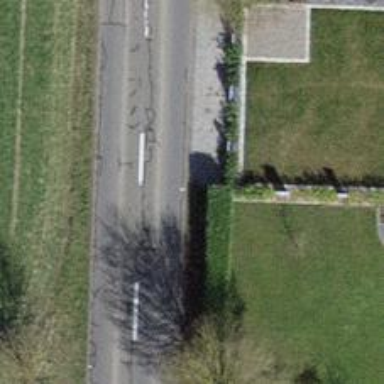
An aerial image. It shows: Hedge acting as barrier.